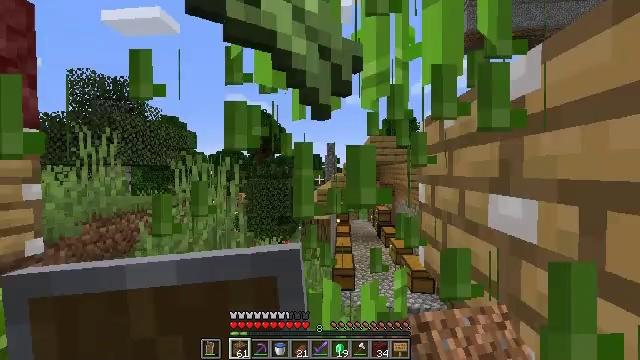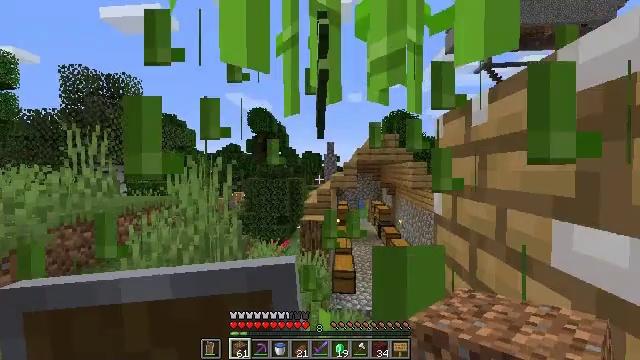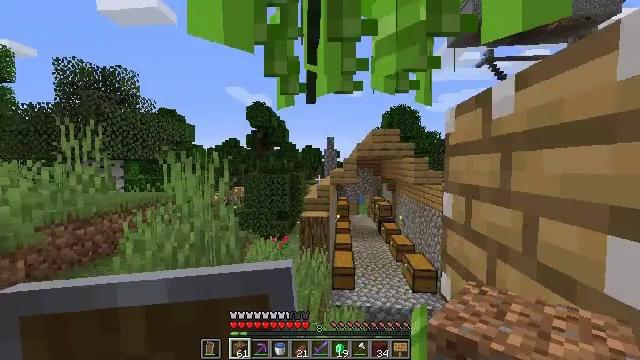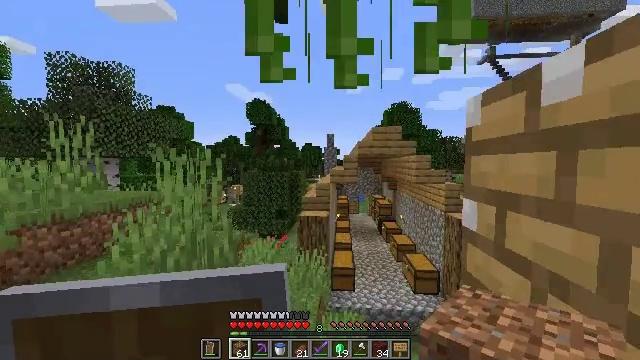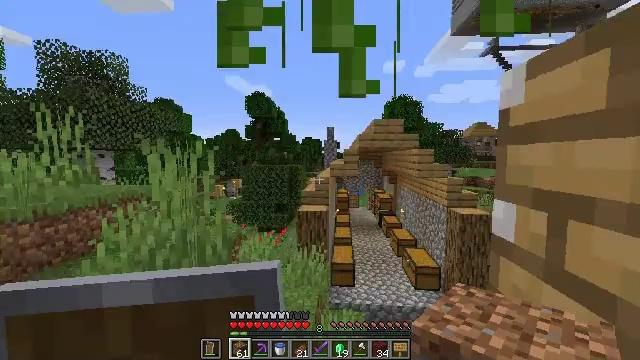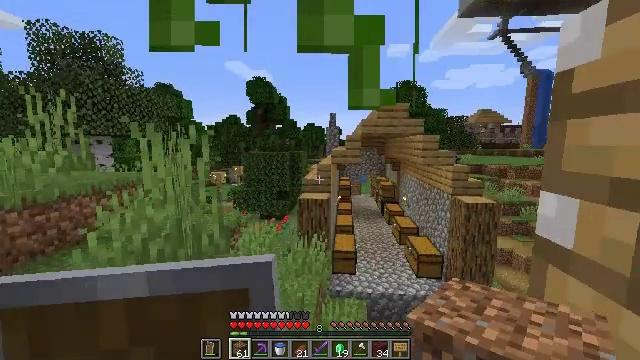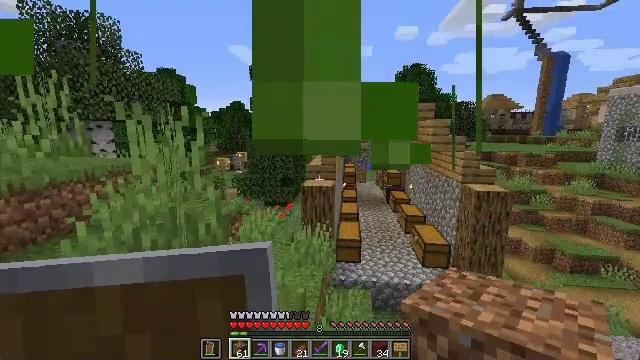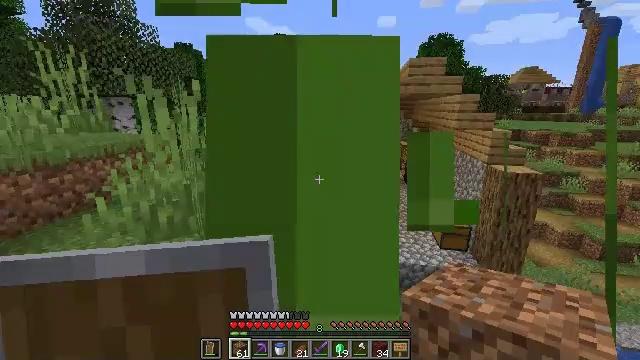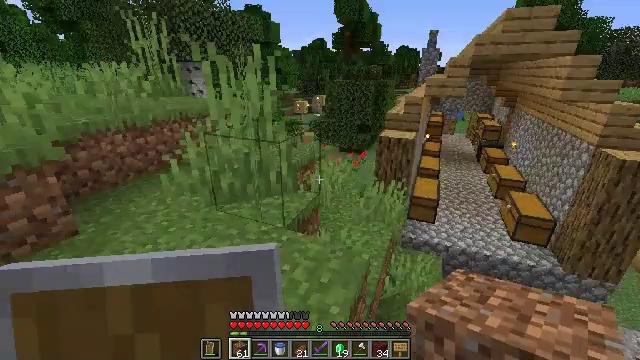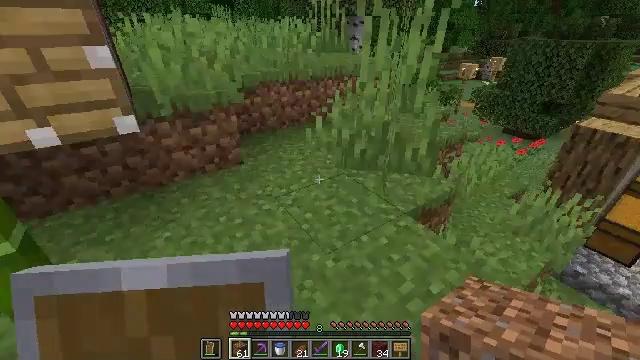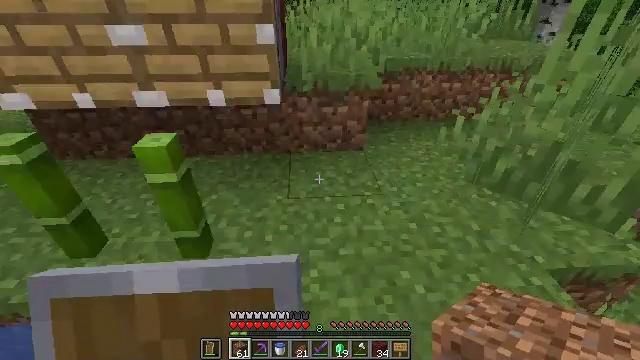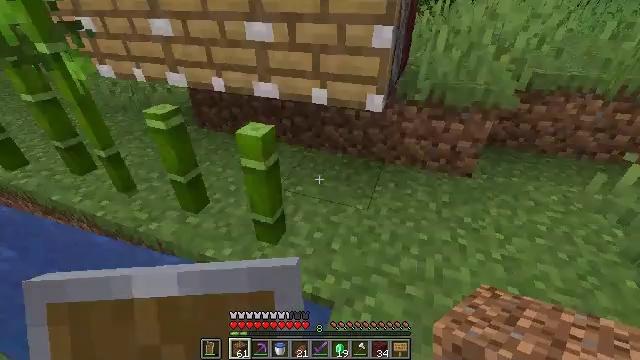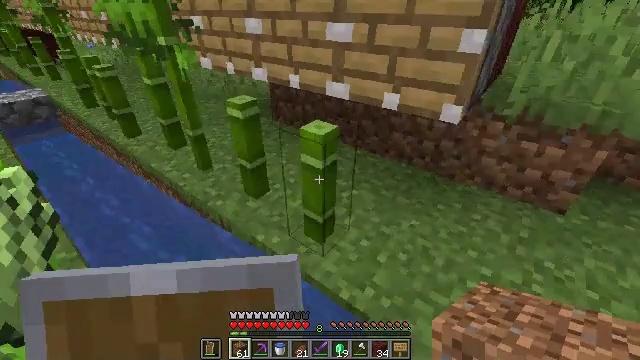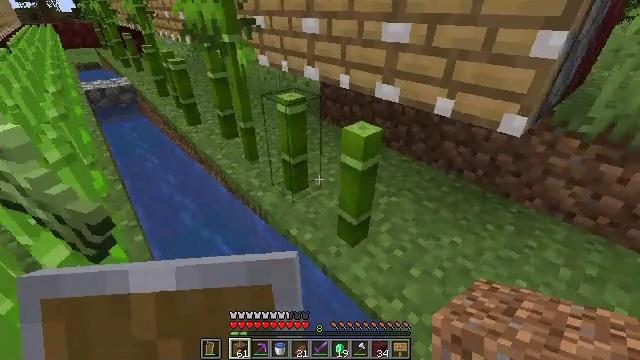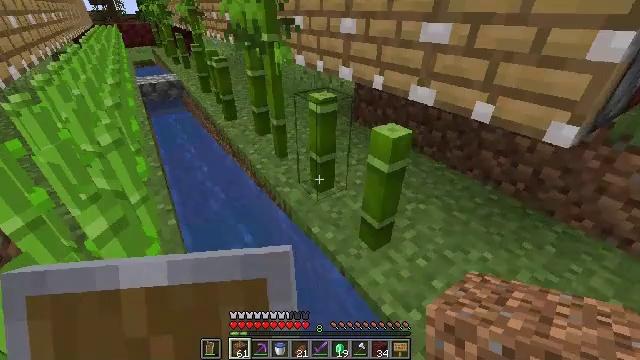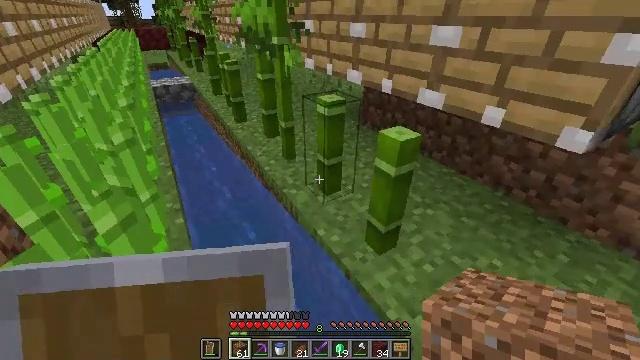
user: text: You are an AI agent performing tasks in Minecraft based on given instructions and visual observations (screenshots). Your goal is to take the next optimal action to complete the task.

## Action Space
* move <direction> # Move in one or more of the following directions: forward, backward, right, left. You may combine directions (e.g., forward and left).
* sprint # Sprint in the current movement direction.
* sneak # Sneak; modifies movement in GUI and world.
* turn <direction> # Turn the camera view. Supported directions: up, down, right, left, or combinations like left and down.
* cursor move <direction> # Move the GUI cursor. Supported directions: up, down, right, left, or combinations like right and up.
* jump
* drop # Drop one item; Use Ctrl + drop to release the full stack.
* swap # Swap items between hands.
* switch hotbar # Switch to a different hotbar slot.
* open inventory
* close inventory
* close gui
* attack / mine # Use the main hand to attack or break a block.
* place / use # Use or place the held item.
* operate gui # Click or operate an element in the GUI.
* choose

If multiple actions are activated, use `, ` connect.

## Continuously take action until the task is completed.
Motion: motion action
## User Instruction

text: Drop a sugar cane.
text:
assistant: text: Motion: move forward
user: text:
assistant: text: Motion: move forward, turn down
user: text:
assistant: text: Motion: move forward
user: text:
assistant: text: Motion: move forward, turn down
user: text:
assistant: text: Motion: move forward, turn down
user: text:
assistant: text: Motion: move forward, turn left and down
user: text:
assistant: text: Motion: move forward, turn left and down
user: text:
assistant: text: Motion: move forward, turn left and down
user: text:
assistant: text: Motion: move forward, turn left and down
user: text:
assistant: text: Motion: move forward, turn left and down
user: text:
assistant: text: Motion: turn left
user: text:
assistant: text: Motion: turn left
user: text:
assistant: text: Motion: turn left
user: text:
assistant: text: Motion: turn left
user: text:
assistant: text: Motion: turn left
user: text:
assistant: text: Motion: no_op
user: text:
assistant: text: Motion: turn left and up
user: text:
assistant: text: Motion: turn up
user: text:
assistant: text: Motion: no_op
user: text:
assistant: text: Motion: no_op
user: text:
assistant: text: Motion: turn left
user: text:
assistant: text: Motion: turn left and up
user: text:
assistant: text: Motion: no_op
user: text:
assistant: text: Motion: no_op
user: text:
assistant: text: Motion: turn down
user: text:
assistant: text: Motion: turn down
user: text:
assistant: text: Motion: turn left
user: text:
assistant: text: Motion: move back, turn left
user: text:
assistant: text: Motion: move back and move right, turn left and down
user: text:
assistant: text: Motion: move back and move right, turn left